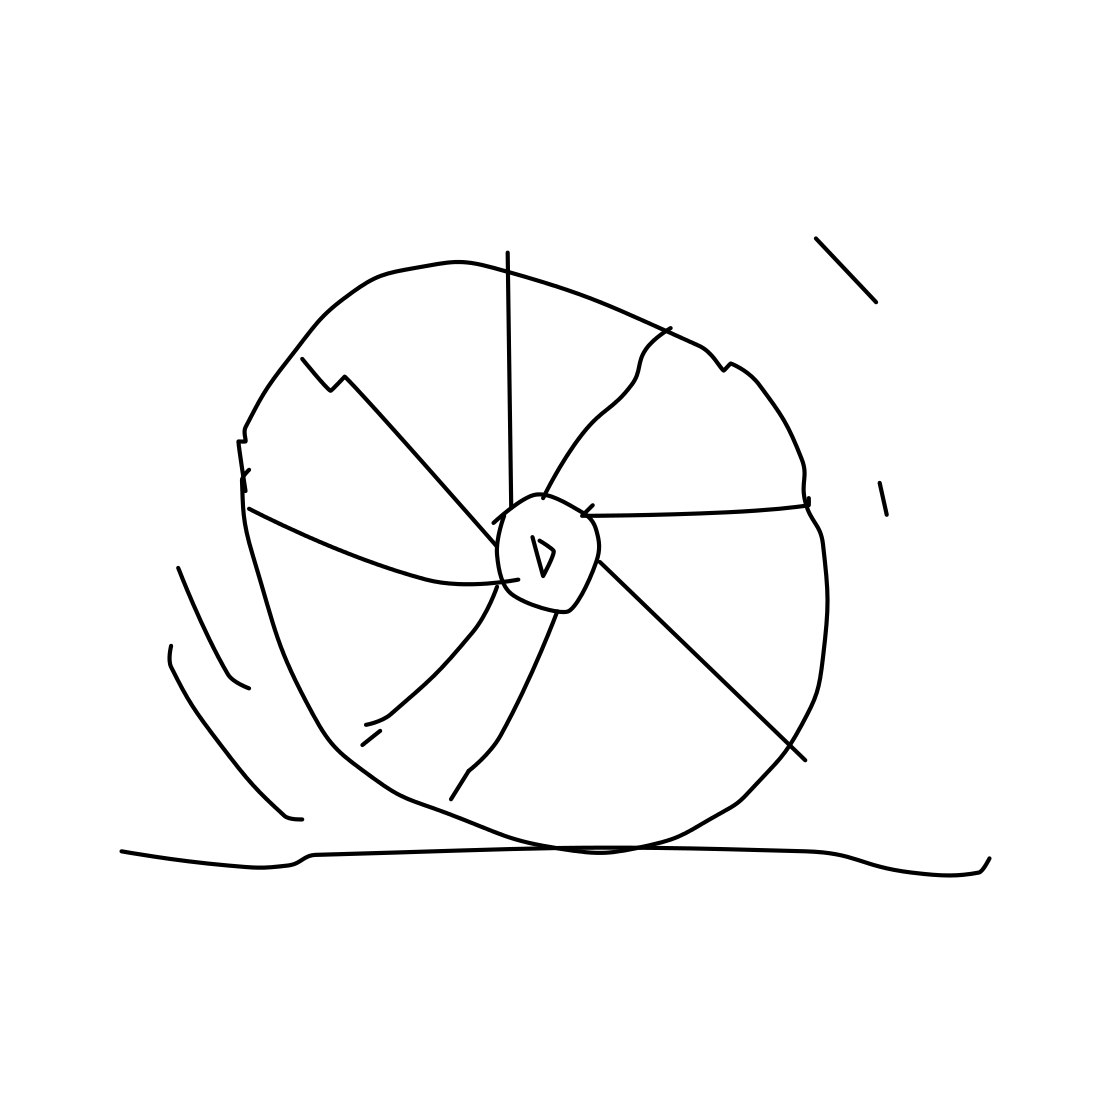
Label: wheel